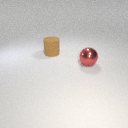
large brown rubber cylinder to the left of large red metal sphere